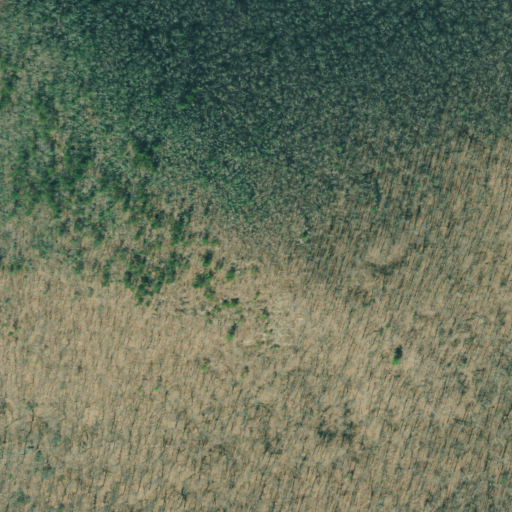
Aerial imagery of mountain in Georgia named Adams Bald containing deciduous forest and mixed forest